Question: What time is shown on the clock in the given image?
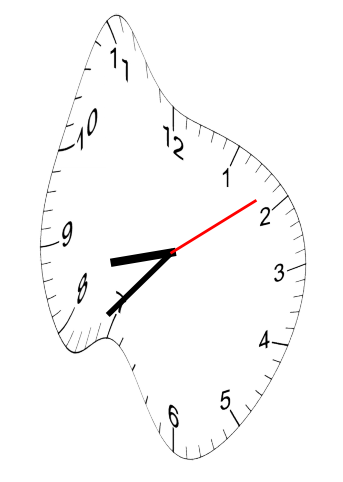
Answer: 08:37:09